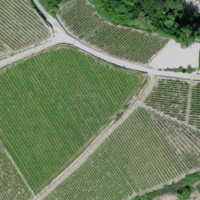
EUNIS habitat code: 40
Species observed at this site:
Viola tricolor